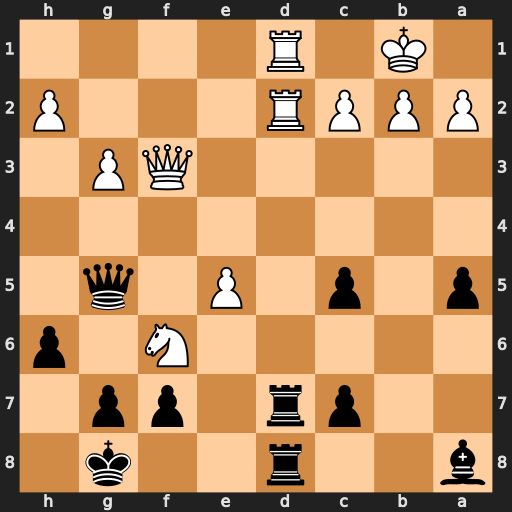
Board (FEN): b2r2k1/2pr1pp1/5N1p/p1p1P1q1/8/5QP1/PPPR3P/1K1R4
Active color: b
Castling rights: -
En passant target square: -
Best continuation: gxf6 Rxd7 Bxf3